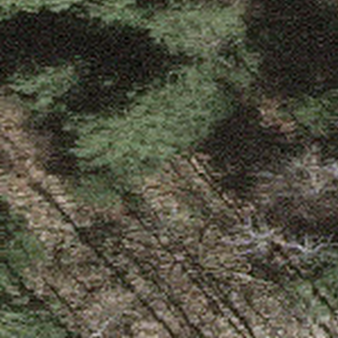
Label: other